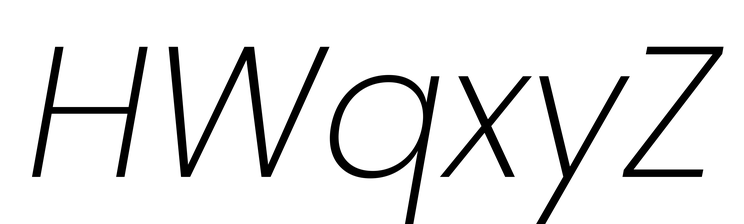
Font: Poppins-ExtraLightItalic